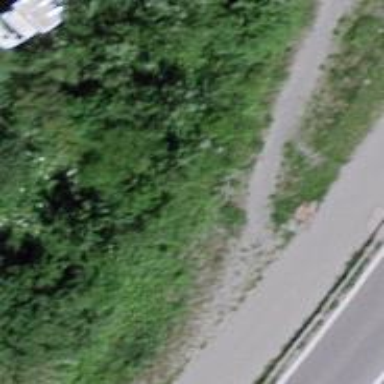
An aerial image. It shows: Path with fine gravel surface.